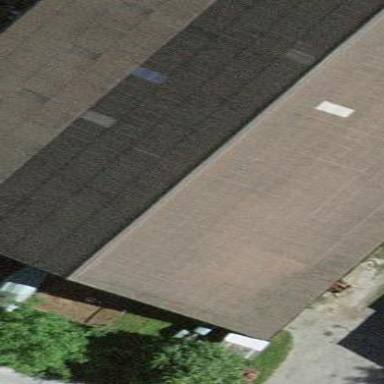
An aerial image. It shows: Barn.